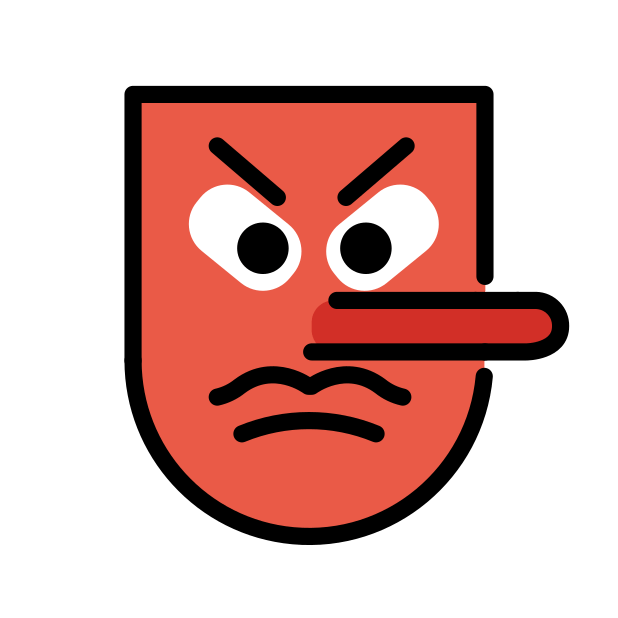
Emoji: 👺
Name: japanese goblin
Unicode: 0x1f47a